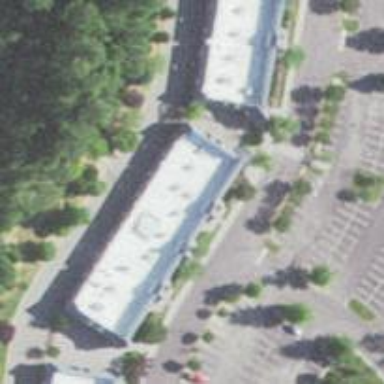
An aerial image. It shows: Fitness center located in leisure land.